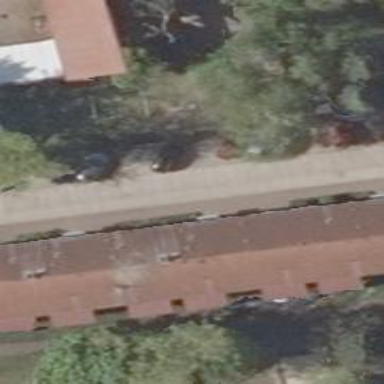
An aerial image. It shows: Gabled roof adorns the apartments building.